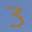
Label: 3